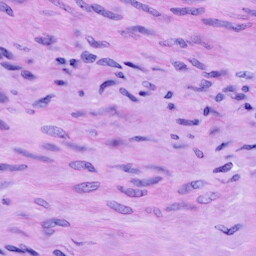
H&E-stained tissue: Cervix